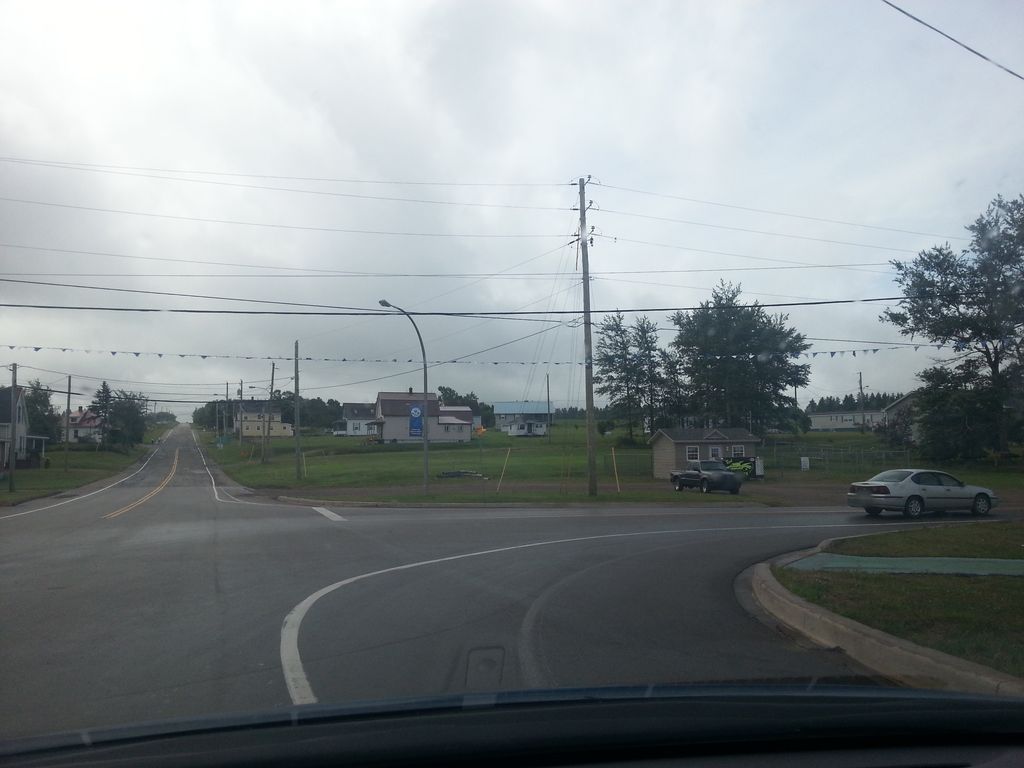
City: charlottetown